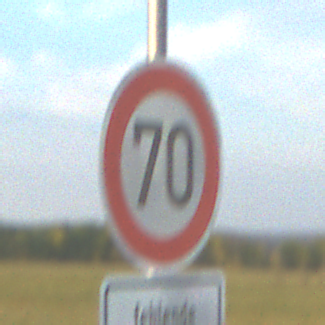
Verkehrszeichen: Geschwindigkeit70
Zusatzzeichen unten: HinweiseAufGefahrenDurchVerbaleAngabe7
Umgebung: Outdoor, Nature
Tageszeit: SunriseSunset
Wetter: PartlyCloudy
Licht: Natural
Jahreszeit: NotSpecified
Kontrast: MediumContrast